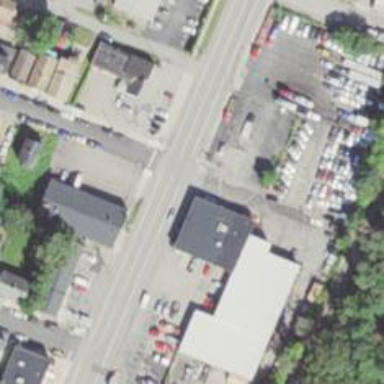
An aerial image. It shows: Industrial building that is car repair shop.